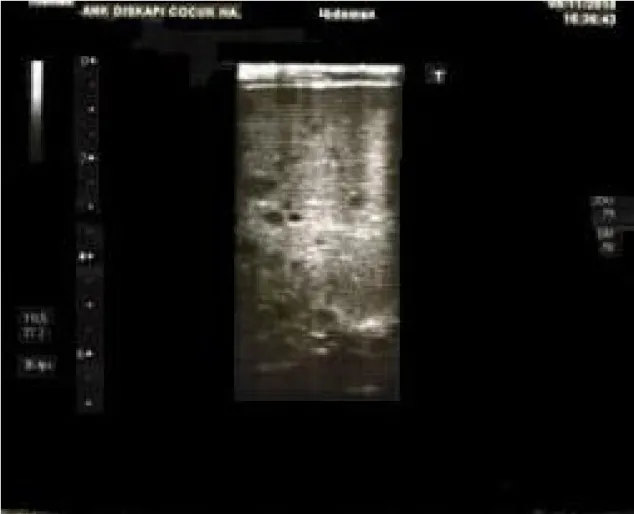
The sonographic appearance of multiple hypoechoic millimetric hepatic nodules.
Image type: radiology (ultrasound)